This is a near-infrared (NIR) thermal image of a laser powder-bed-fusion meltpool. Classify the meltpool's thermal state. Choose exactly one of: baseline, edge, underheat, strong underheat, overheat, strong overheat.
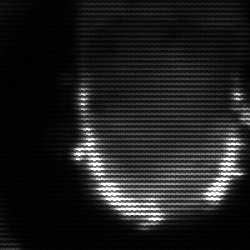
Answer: baseline